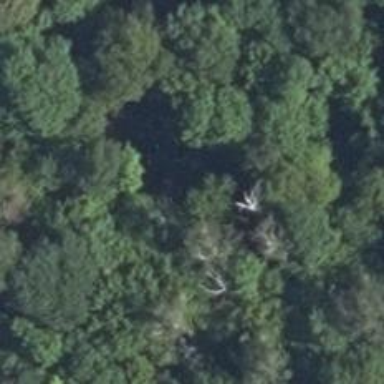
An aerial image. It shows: Hunting stand.